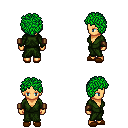
a pixel art fantasy rpg character, female body template, human, tanned skin, green robe, metal pants, green curly afro hairstyle, leather bracers, brown slippers, four views (front, back, left, right), 2x2 character sprite sheet, small pixel art, hard edges, no anti-aliasing